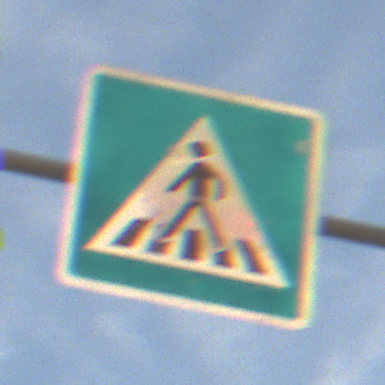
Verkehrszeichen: FussgaengerueberwegRechts
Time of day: SunriseSunset
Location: Outdoor (Nature)
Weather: PartlyCloudy
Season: NotSpecified
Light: Natural